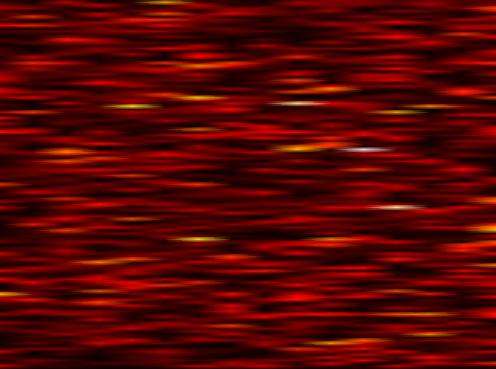
Label: UFMC